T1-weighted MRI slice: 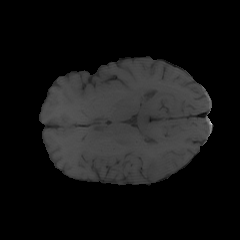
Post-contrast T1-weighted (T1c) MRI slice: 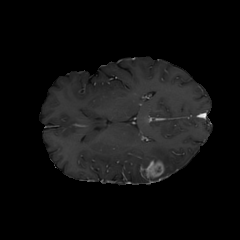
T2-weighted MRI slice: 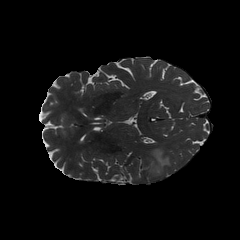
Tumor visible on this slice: yes